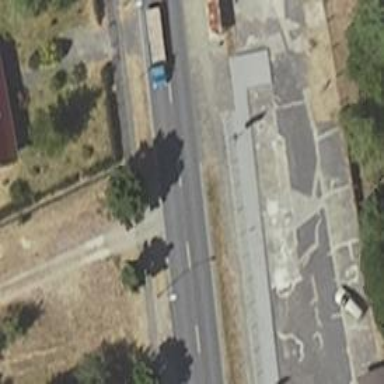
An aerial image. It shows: Secondary road with asphalt surface. It has separate sidewalks on both sides.